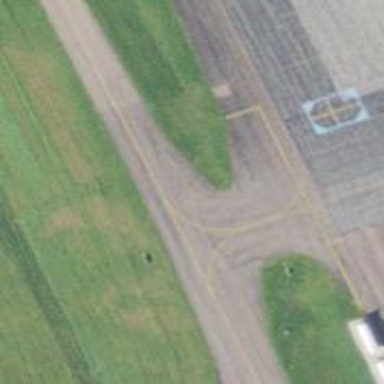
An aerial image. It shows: Image of taxiway at airport.